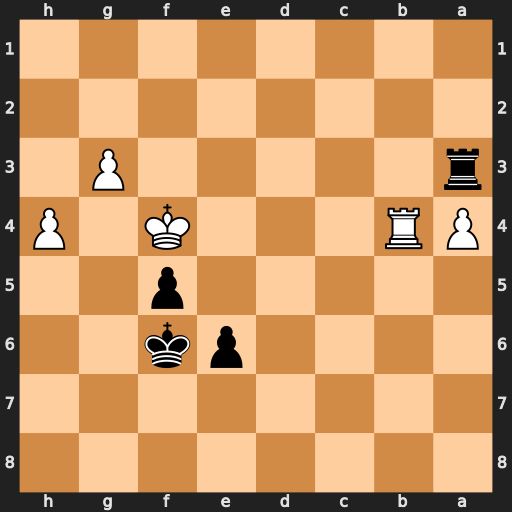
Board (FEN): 8/8/4pk2/5p2/PR3K1P/r5P1/8/8
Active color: b
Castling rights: -
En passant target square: -
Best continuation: e5#